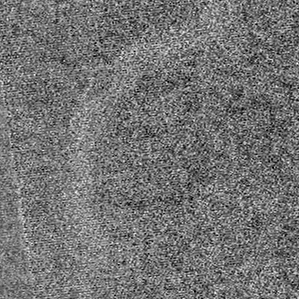
Label: frost